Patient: sex M, age 65
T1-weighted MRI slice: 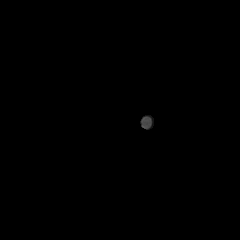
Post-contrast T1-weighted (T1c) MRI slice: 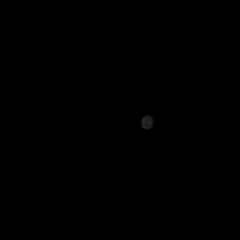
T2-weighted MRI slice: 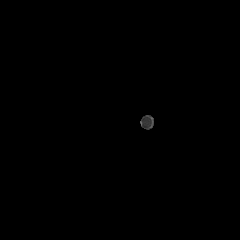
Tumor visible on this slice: no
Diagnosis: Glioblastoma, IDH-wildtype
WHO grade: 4